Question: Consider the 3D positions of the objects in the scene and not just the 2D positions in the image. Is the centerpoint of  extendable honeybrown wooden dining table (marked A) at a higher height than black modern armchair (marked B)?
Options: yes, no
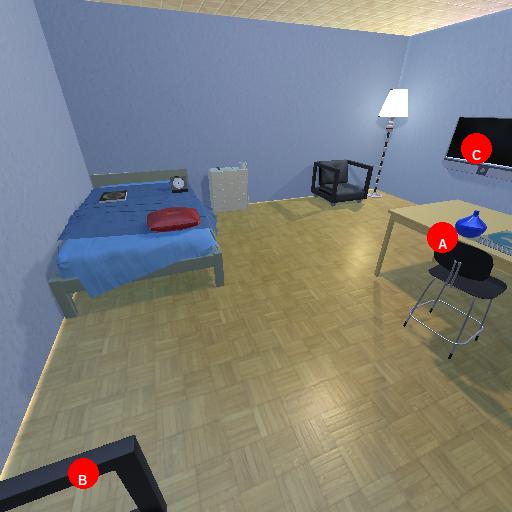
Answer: yes